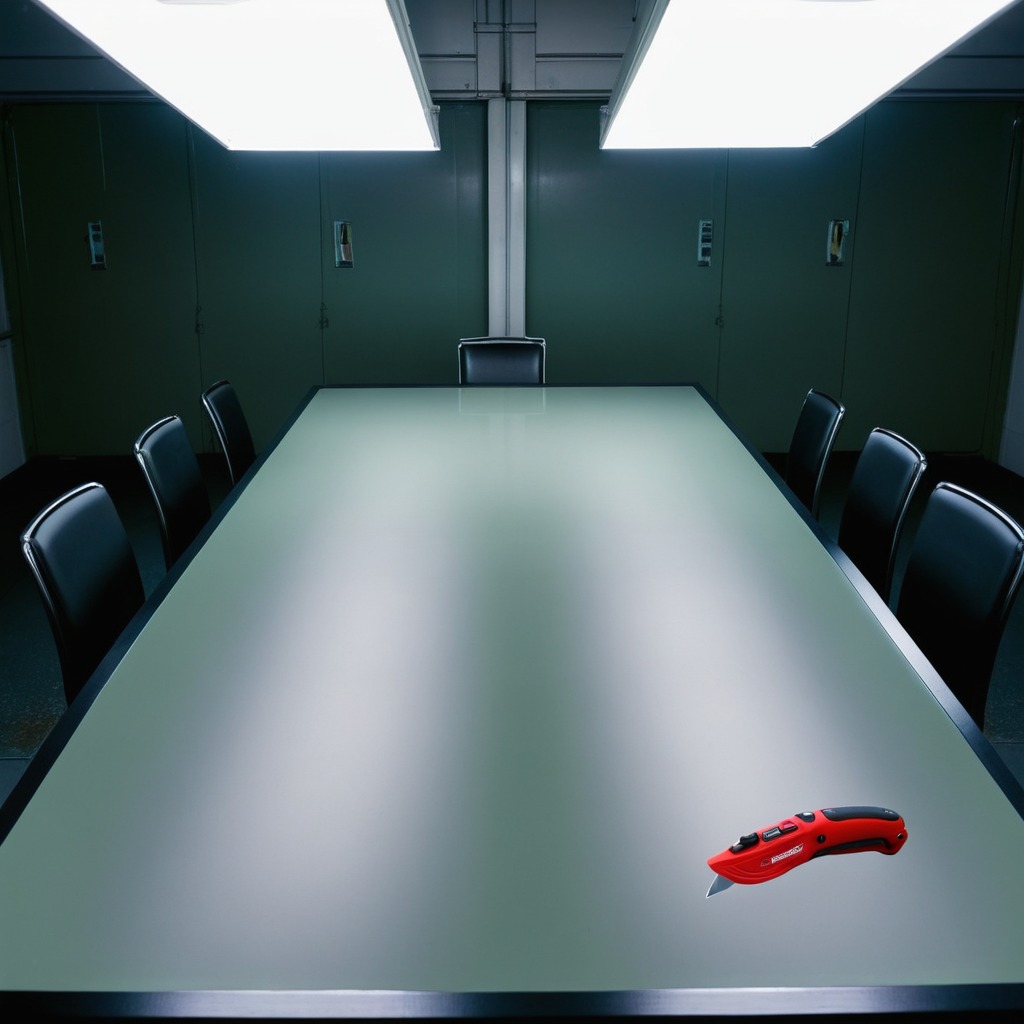
A utility knife is lying on the table in the railway signal maintenance room.